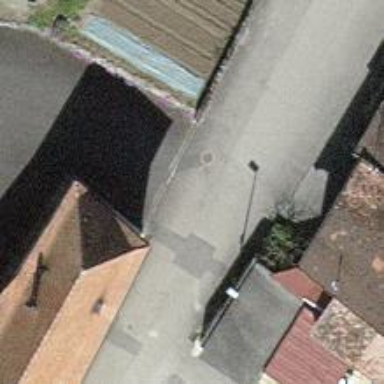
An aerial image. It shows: Alleyway designated as service road.